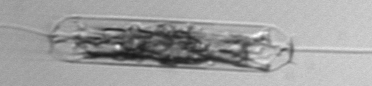
Label: Ditylum_brightwellii